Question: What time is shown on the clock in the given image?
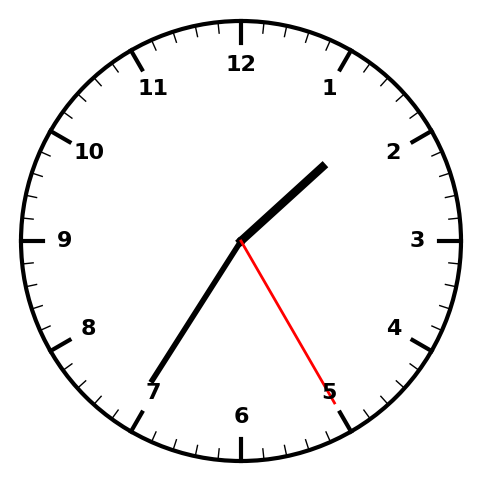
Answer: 01:35:25